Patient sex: M
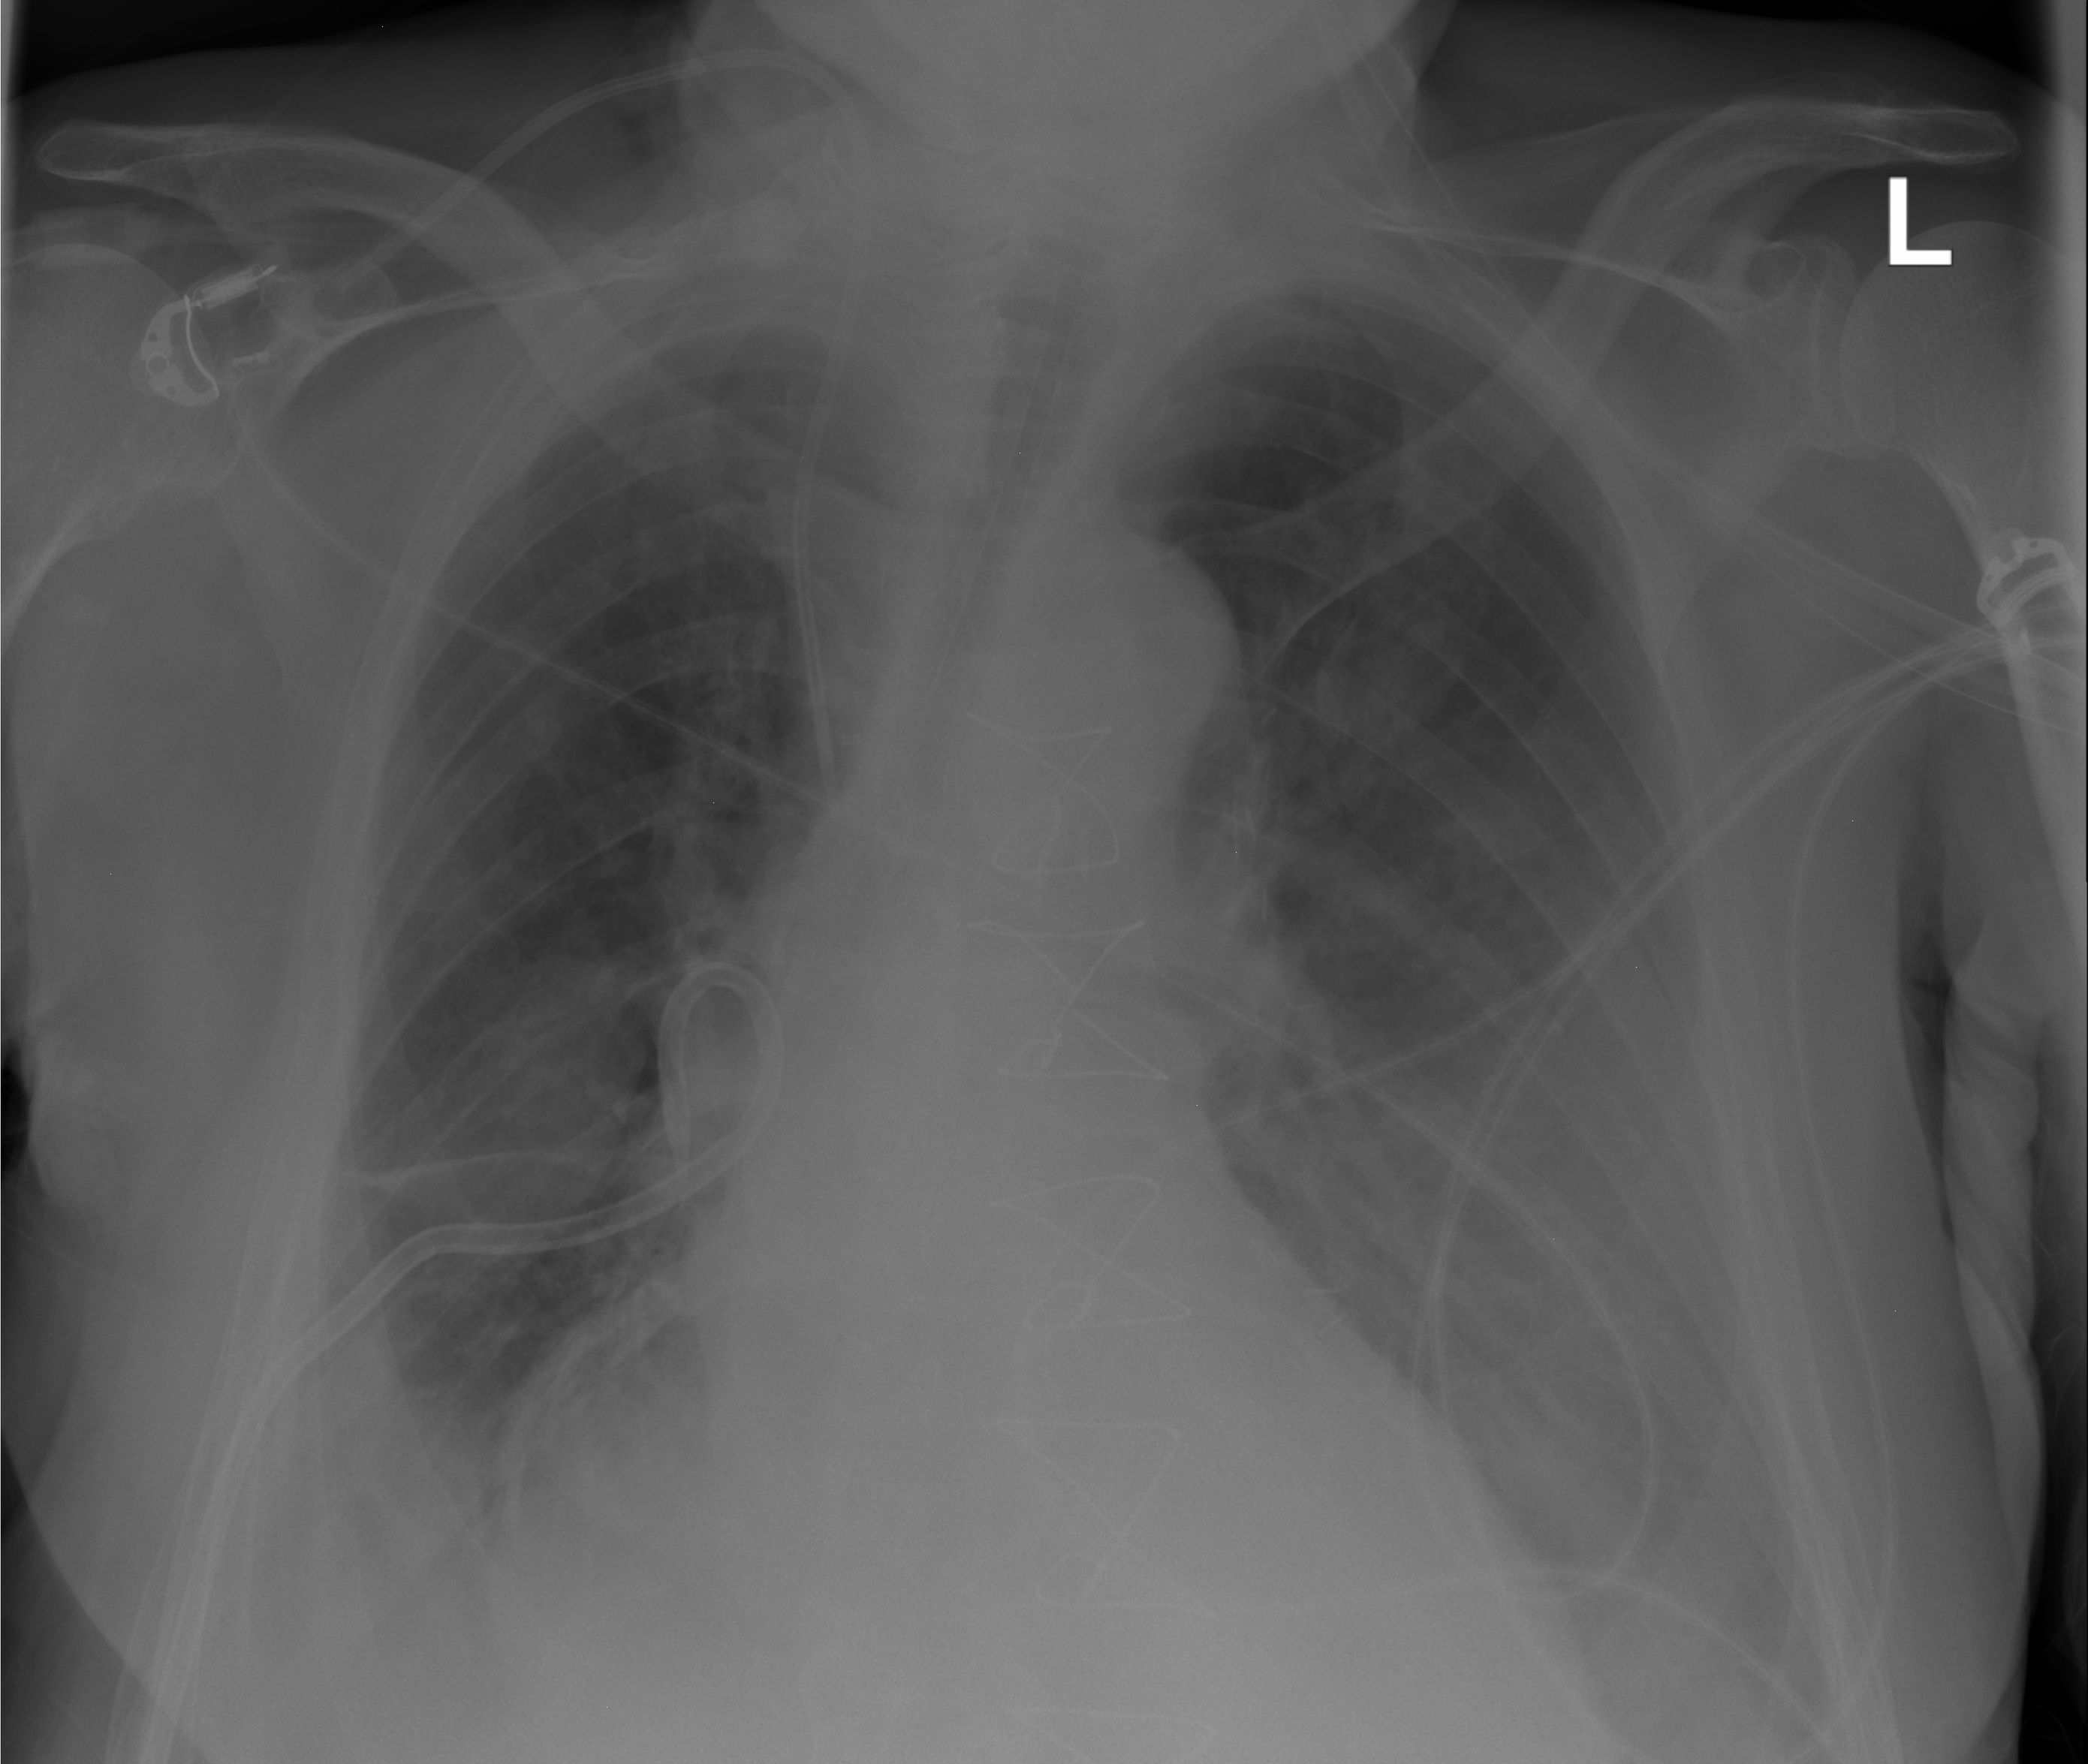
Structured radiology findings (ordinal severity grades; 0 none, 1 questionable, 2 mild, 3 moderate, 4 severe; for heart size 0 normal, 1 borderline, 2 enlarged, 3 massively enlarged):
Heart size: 0
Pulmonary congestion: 0
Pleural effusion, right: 2
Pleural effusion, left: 2
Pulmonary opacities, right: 0
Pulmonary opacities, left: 0
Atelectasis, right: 2
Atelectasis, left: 2